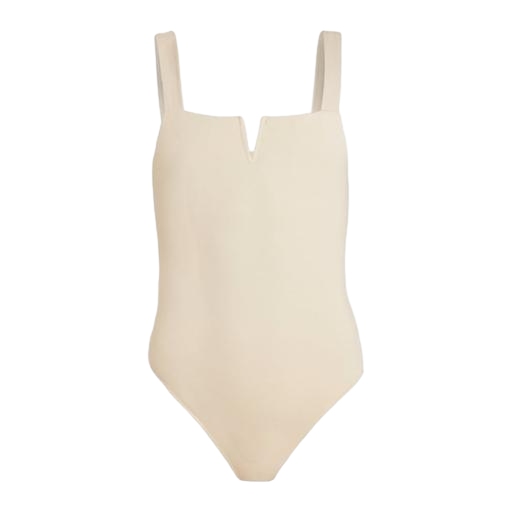
beige tank, beige piqué vest, beige tank top, white background